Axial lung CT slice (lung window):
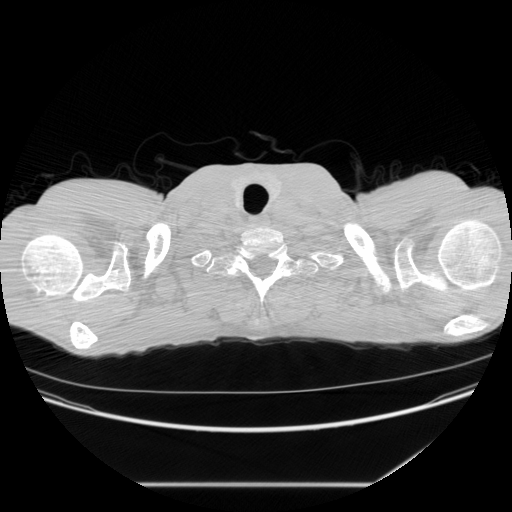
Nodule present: no